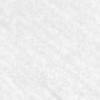
Label: no_change